Interaction volume radius: 10 \u00c5
Interaction volume height: 15 \u00c5
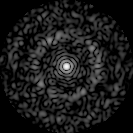
Disorder parameter: 0.8133